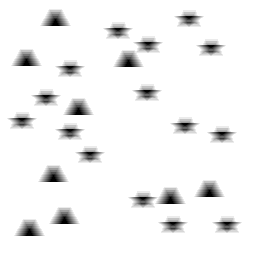
Squares: 0
Triangles: 9
Stars: 15
Total shapes: 24